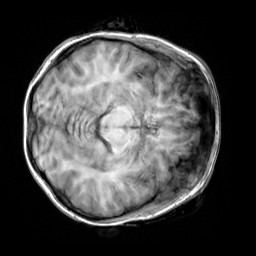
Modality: T1w
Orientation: axial
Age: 22
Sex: female
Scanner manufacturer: siemens
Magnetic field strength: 3 T
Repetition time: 2.3 s
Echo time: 0.00303 s